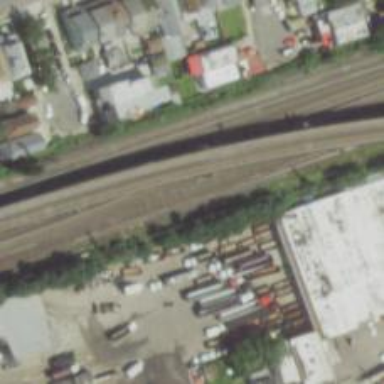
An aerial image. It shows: Electrified rail service yard.